Question: I'm trying to achieve this simple CSS dropdown effect:

Problems:
- 'ul > li* > ul > li*''ul > li*'- -
See the current demo and code here: <URL>
'''
/* container for stats */
.caniuse-stats {
font-size: 90%;
display: flex;
flex-wrap: wrap;
}
.caniuse-stats a[href] {
margin-left: 5px;
white-space: nowrap;
padding: 4px;
}
/* wraps each browser into a separate column */
.caniuse-browser {
margin: 0;
padding: 0;
list-style: none;
display: inline-block;
text-align: center;
display: flex;
flex-direction: column;
}
/* a browser version */
.caniuse-cell {
min-width: 100px;
padding: 4px;
background: #eee; /* default, for unknown support */
margin: 1px;
}
.caniuse-cell:hover {
font-weight: bold;
}
/* hide older versions */
.caniuse-cell:nth-child(n + 2) {
display: none;
}
/* show older browsers on hover */
.caniuse-browser:hover .caniuse-cell:nth-child(n + 2) {
display: block;
}
/* supports */
.caniuse-cell.y {
background: #8bc34a;
}
/* no support */
.caniuse-cell.n {
background: #e53935;
}
/* not supported by default / partial support etc
see https://github.com/Fyrd/caniuse/blob/master/CONTRIBUTING.md for stats */
.caniuse-cell.d,
.caniuse-cell.a,
.caniuse-cell.x,
.caniuse-cell.p {
background: #ffc107;
}
'''
'''
<p>this content should not be hidden. <br>there's is more above</p>
<dd class="caniuse-stats">
<ul class="caniuse-browser">
<li class="caniuse-cell y">Chrome 68</li>
<li class="caniuse-cell y">67</li>
<li class="caniuse-cell y">66</li>
<li class="caniuse-cell y">65</li>
</ul>
<ul class="caniuse-browser">
<li class="caniuse-cell n d">Firefox 61</li>
<li class="caniuse-cell n d">60</li>
<li class="caniuse-cell n d">59</li>
<li class="caniuse-cell n d">58</li>
</ul>
<ul class="caniuse-browser">
<li class="caniuse-cell y">Safari 11.1</li>
<li class="caniuse-cell n">11</li>
<li class="caniuse-cell n">10.1</li>
<li class="caniuse-cell n">10</li>
</ul>
<a href="">More info</a>
</dd>
<p id="nomove">this should not move<br>there is tons on content below</p>
'''
It could be possible that I might be missing something trivial, or it could be quite a challenge.
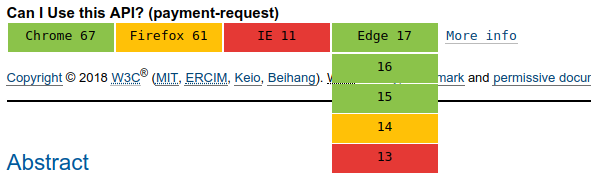
Answer: Try this one. I hope this is what you are looking for.
'''
dd{
width: 100%;
float: left;
}
dd.caniuse-stats{
height: 20px;
}
ul{
position: relative;
width: 150px;
float: left;
margin: 0 10px 0 0;
padding: 0;
list-style: none;
height: auto;
}
li{
width: 100%;
line-height: 20px;
float:left;
display: none;
background: green;
margin: 2px 0;
}
li:first-child{
display: block
}
ul:hover li{
display: block;
}
'''
'''
<dd class="caniuse-stats">
<ul class="caniuse-browser">
<li class="caniuse-cell y">Chrome 68</li> <!-- shown default -->
<li class="caniuse-cell y">67</li> <!-- shown on hover -->
<li class="caniuse-cell y">66</li> <!-- shown on hover -->
</ul>
<ul class="caniuse-browser">
<li class="caniuse-cell n d">Firefox 61</li>
<li class="caniuse-cell n d">60</li>
<li class="caniuse-cell n d">59</li>
</ul>
</dd>
<dd>
<p>
Other contents here - Lorem ipsum dolor sit amet, consectetur adipiscing elit. Fusce rhoncus purus vel libero mollis varius. Aliquam non diam erat. Donec leo tortor, volutpat nec placerat in, congue id tortor. Donec eget sem laoreet, rhoncus turpis in, dignissim dui. Sed condimentum porta neque vitae malesuada. Curabitur convallis euismod neque in fringilla.
<p>
</dd>
'''